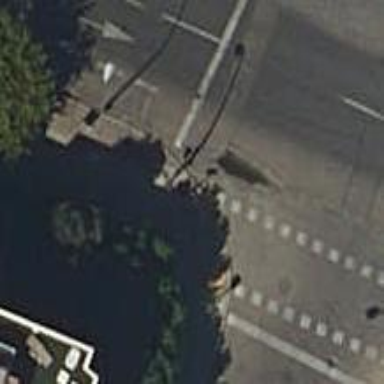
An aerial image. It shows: Footway with traffic signals at crossing.